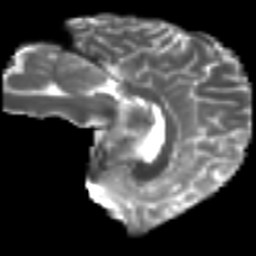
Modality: T2w
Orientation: sagittal
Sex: male
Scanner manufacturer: ge
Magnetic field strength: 3 T
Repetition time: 7 s
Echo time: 0.081 s